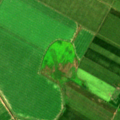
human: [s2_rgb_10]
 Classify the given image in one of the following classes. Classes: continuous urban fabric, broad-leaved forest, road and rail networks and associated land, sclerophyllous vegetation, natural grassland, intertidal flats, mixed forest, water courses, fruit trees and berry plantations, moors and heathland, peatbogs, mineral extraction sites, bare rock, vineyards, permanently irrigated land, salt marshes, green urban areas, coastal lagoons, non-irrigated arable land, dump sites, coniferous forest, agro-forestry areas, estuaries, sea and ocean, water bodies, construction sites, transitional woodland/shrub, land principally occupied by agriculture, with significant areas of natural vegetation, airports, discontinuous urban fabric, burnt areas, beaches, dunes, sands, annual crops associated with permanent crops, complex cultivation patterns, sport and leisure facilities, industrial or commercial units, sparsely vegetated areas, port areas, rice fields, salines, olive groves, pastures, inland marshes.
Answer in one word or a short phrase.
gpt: non-irrigated arable land